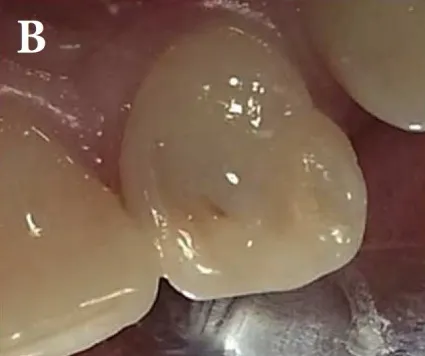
Palatal view.
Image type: medical_photograph (other_medical_photograph)